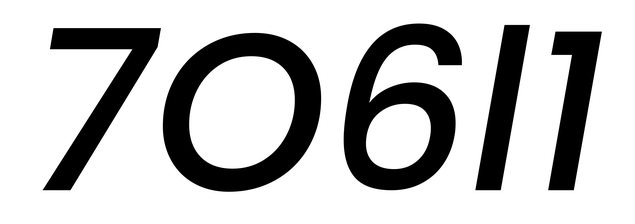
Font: Poppins-MediumItalic